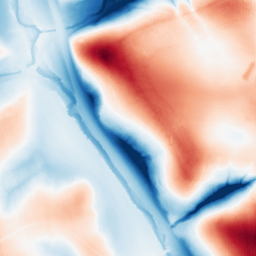
Category: classical
Decomposition family: uniform
Decomposition parameters: size: 100
Upsampling method: fft_zeropad
Upsampling parameters: scale: 2
Upsampling scale: 2